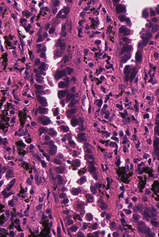
Tumor epithelial tissue: yes
Tumor-associated stroma tissue: yes
Normal tissue: no